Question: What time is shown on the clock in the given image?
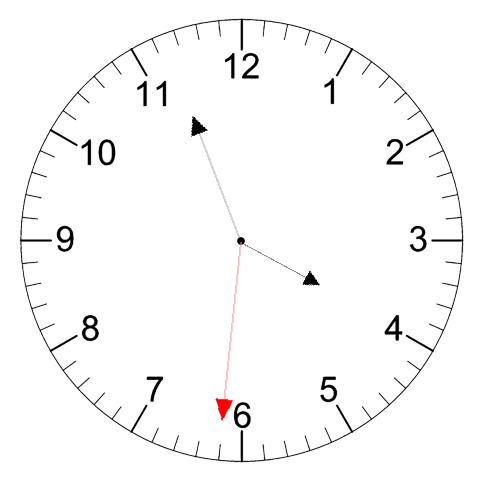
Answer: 03:56:31